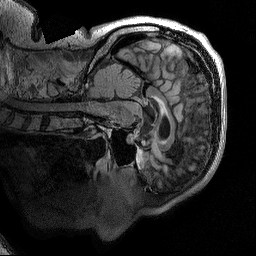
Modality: T2w
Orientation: sagittal
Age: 69
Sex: male
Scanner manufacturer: siemens
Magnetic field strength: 3 T
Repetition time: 5 s
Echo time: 0.386 s